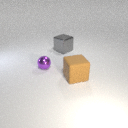
large gray metal cube to the right of small purple metal sphere